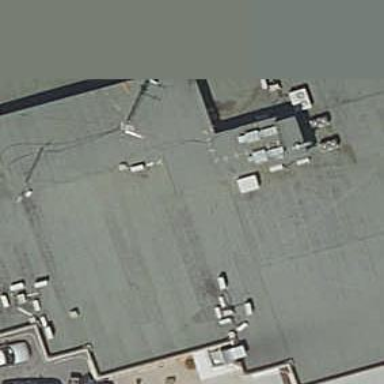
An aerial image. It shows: Office building.